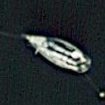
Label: Civil_yacht